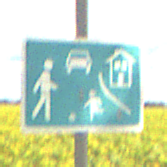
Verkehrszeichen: BeginnVerkehrsberuhigterBereich
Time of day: Midday
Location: Outdoor (RoadRail)
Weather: PartlyCloudy
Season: NotSpecified
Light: Natural